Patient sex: M
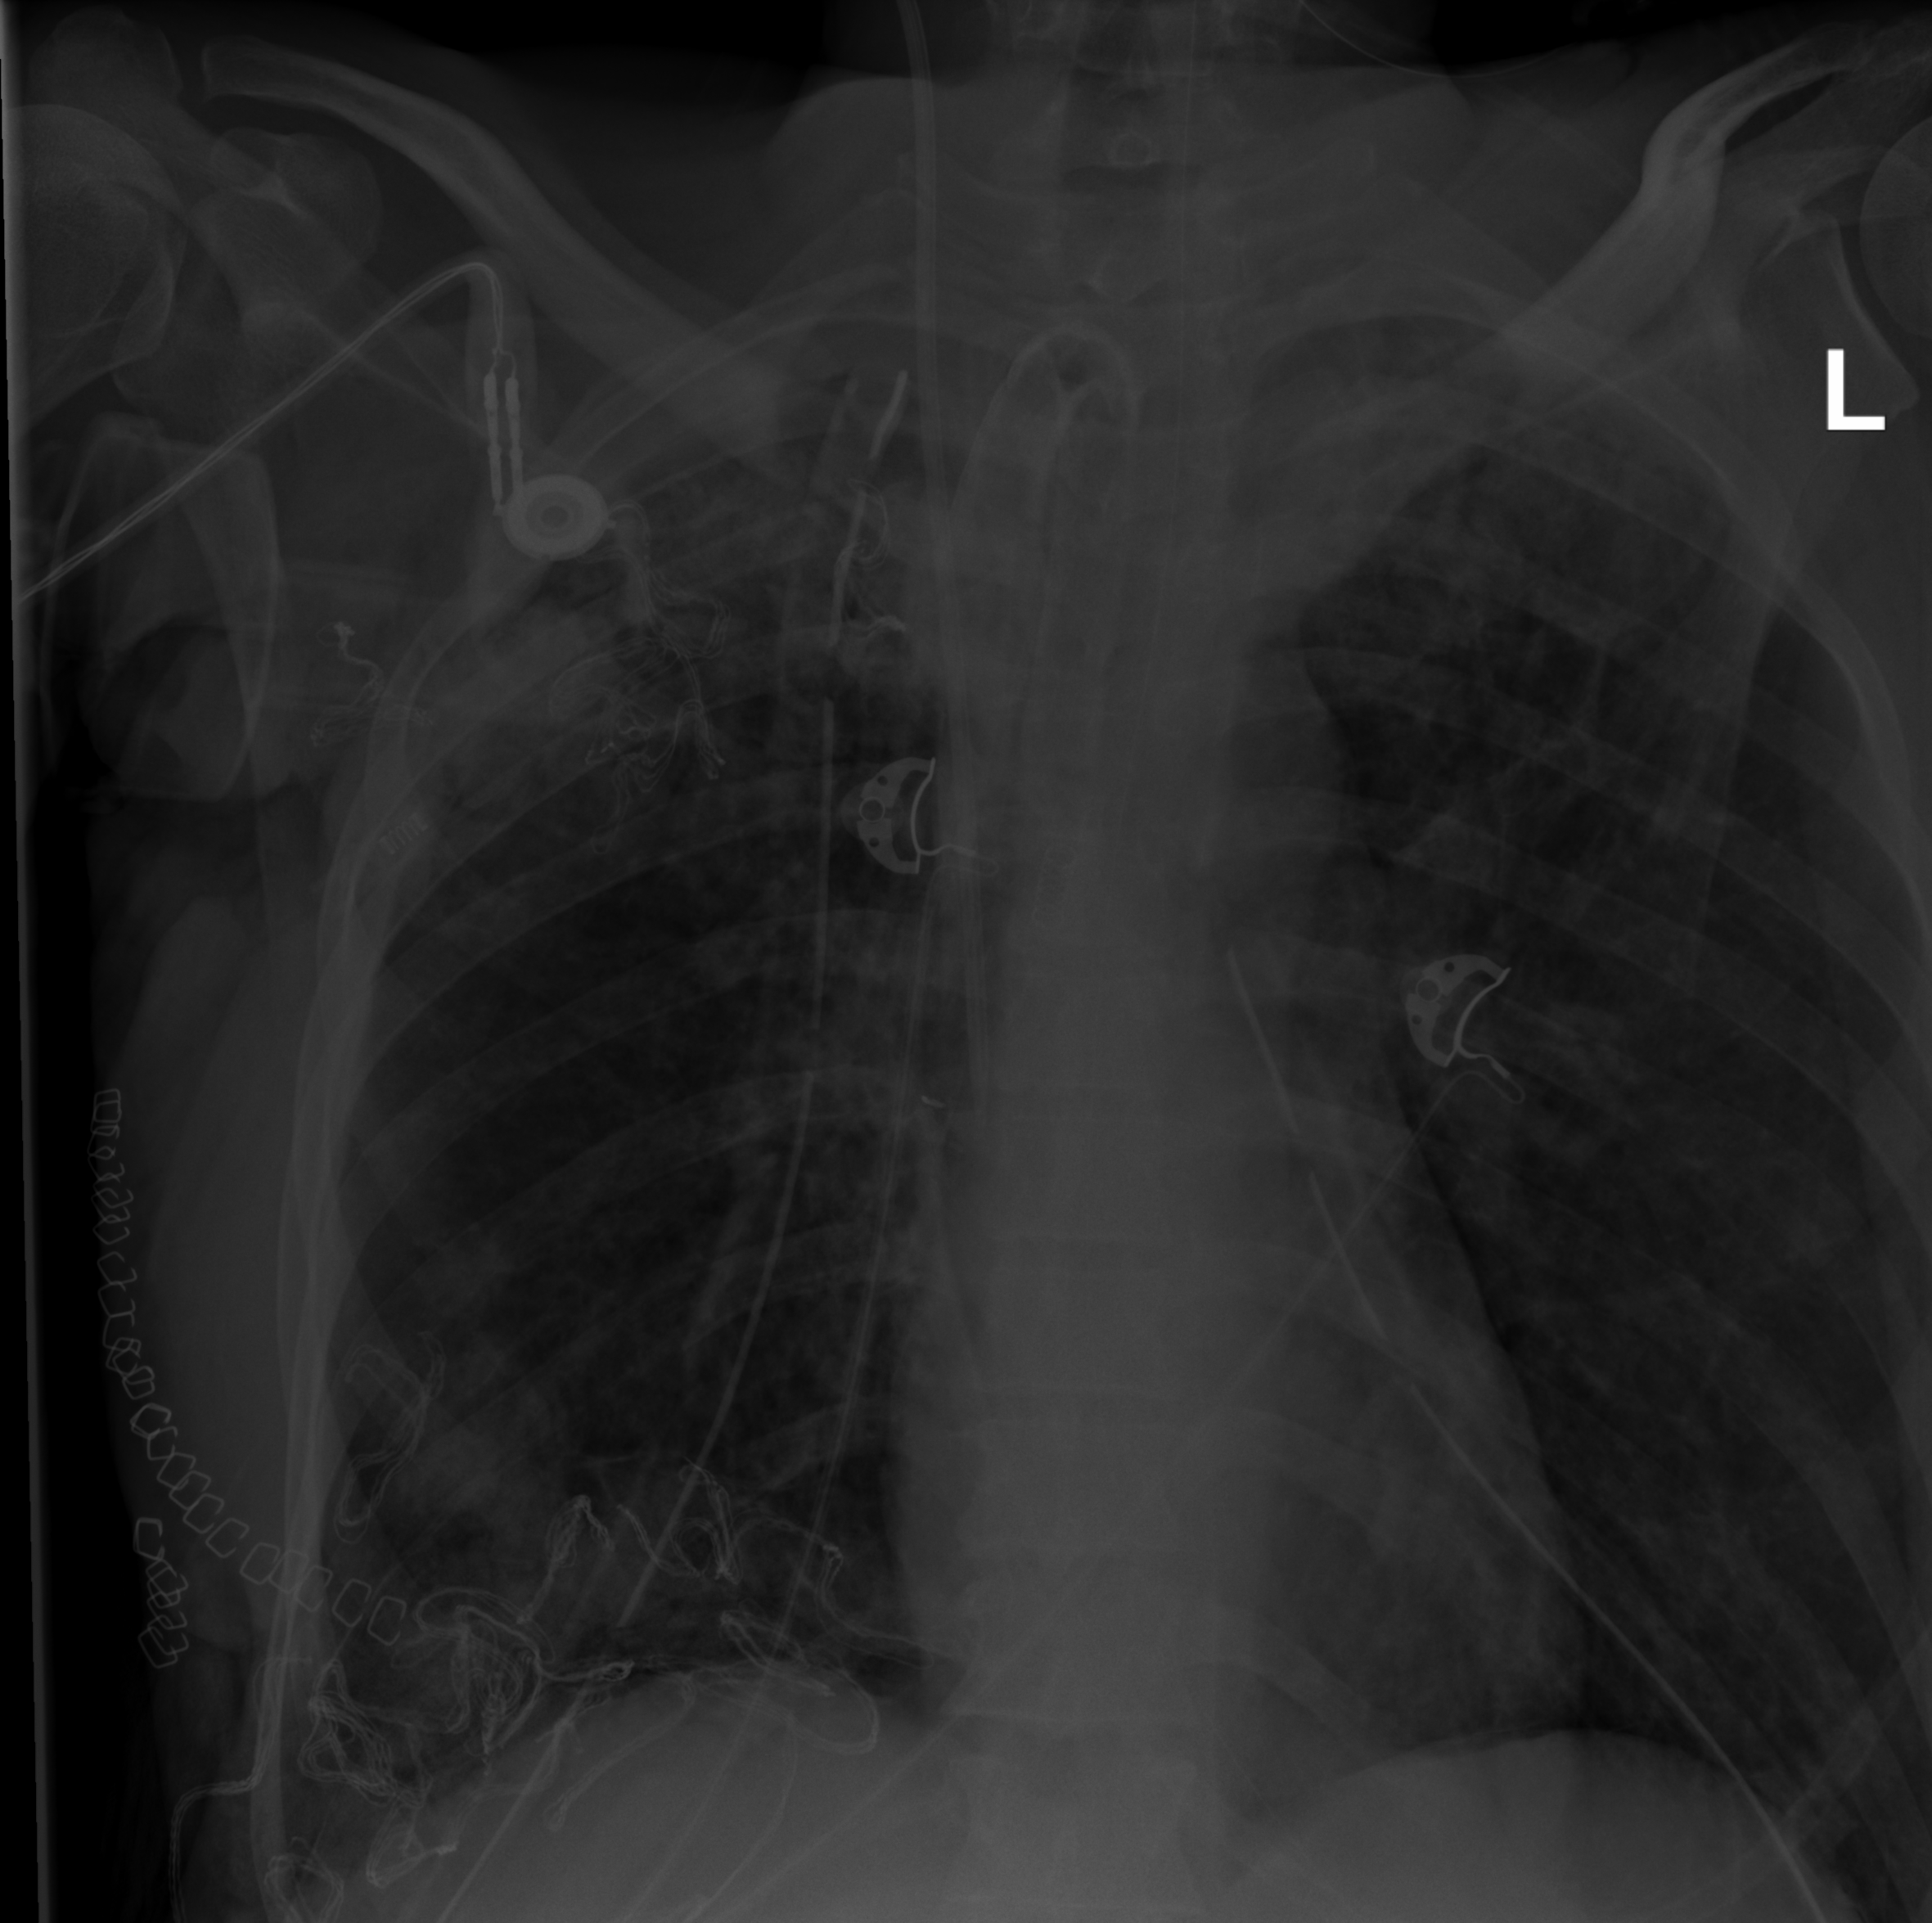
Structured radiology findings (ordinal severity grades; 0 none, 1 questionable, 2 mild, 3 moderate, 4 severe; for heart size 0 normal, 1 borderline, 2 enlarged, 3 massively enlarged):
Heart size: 0
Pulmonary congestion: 0
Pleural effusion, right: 0
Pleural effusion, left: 0
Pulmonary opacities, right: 2
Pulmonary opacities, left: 2
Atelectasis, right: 3
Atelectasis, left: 2